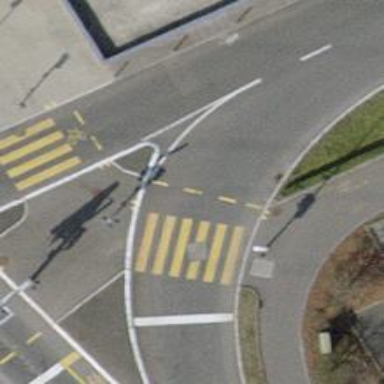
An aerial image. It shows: Road crossing with traffic signals.